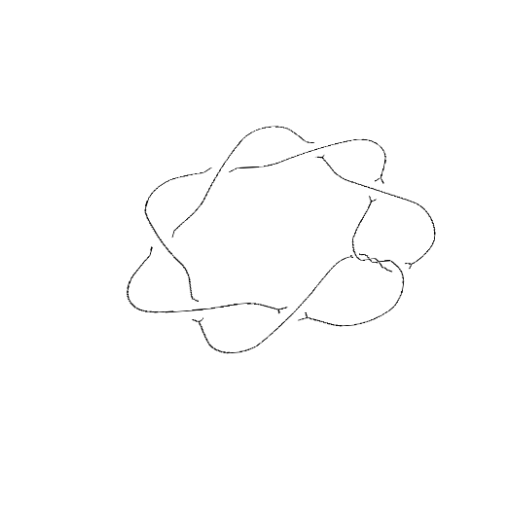
Crossing number: 10